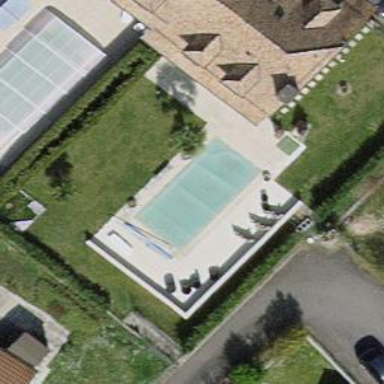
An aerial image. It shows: Swimming pool located in leisure land.